Question: Imports System.IO
Public Class Form1
'''
Private Sub MenuItem1_Click(sender As Object, e As EventArgs) Handles MenuItem1.Click
Me.txtFileContent.Text = Nothing
End Sub
Private Sub MenuItem2_Click(sender As Object, e As EventArgs) Handles MenuItem2.Click
Me.txtFileContent.Text = Nothing
End Sub
Private Sub MenuItem3_Click(sender As Object, e As EventArgs) Handles MenuItem3.Click
Me.savSaveFile.ShowDialog()
Dim strFileName As String = Me.savSaveFile.FileName
Dim fs As New FileStream(strFileName, FileMode.Create, FileAccess.Write)
Dim TextFile As New StreamWriter(fs)
TextFile.Write(Me.txtFileContent.Text)
TextFile.Close()
fs.Close()
End Sub
Private Sub OpenToolStripMenuItem_Click(sender As Object, e As EventArgs) Handles MenuItem5.Click
Me.savSaveFile.ShowDialog()
Dim strFileName As String = Me.savSaveFile.FileName
Dim fs As New FileStream(strFileName, FileMode.Open, FileAccess.Read)
Dim TextFile As New StreamWriter(fs)
TextFile.Close()
fs.Close()
End Sub
'''
End Class

What im trying to do is display a "open" document dialog box so the text inside the box can be displayed into the text box. I did the same with the "save" document dialog box and it worked fine just confused on the Open part. Thanks a million everyone.
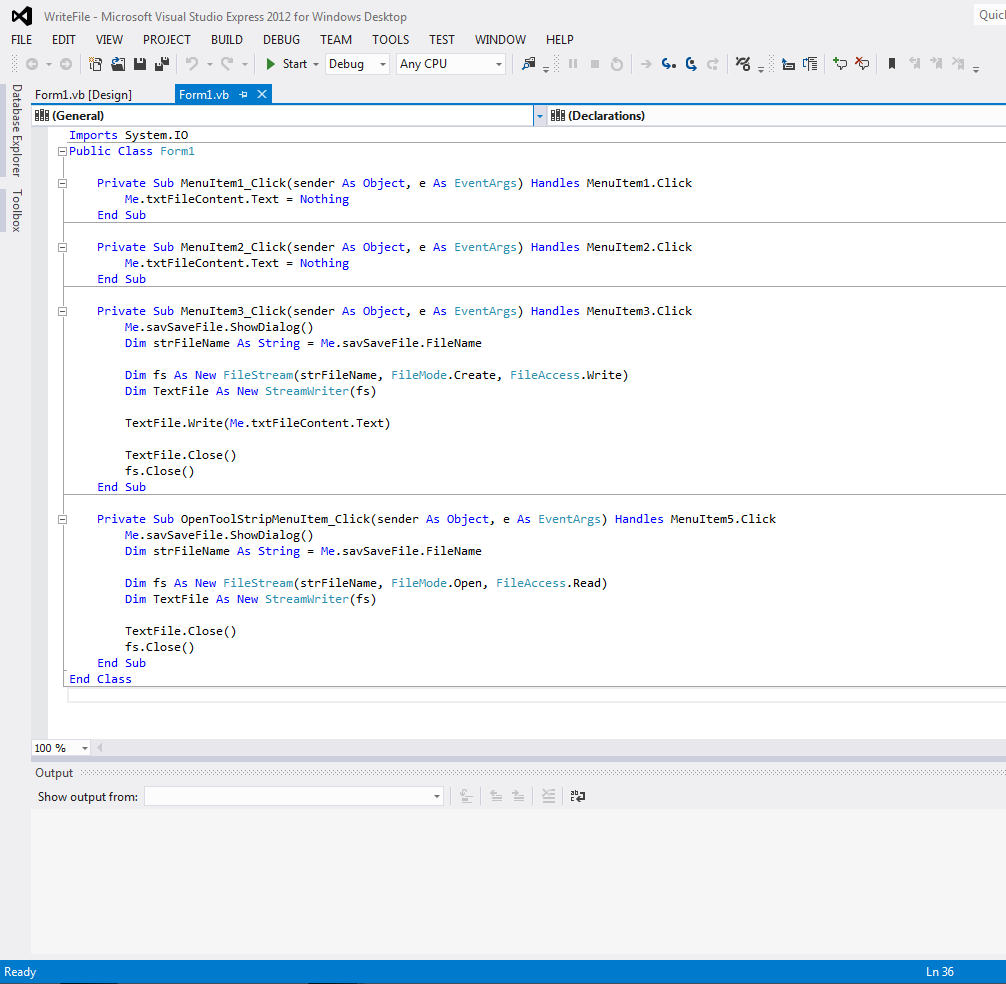
Answer: There are two different kind of dialog box for selecting files.
One for save operations and one for opening files.
Your code seems to use the same one and from the name I think it is a 'SaveFileDialog'.
To open a file you need a <URL> and use a StreamReader not a StreamWriter
'''
Private Sub OpenToolStripMenuItem_Click(sender As Object, e As EventArgs) Handles MenuItem5.Click
' Create an OpenFileDialog here, for more precise property settings see the link above'
Dim openDlg = New OpenFileDialog()
' If user presses OK'
if openDlg.ShowDialog() = DialogResult.OK Then
' Still the filename selected could be empty, need to check'
Dim strFileName As String = openDlg.FileName
if strFileName.Trim().Length > 0 then
' Open the file using a reader, not a writer'
Using fs = New FileStream(strFileName, FileMode.Open, FileAccess.Read)
Using TextFile = New StreamReader(fs)
' Read everything (caution this should be used only for small files)'
Dim fileContent = TextFile.ReadToEnd
' Pass everything into a TextBox control for display'
Me.txtFileContent.Text = fileContent
End Using
End Using
End If
End If
End Sub
'''